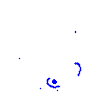
Particle: pion